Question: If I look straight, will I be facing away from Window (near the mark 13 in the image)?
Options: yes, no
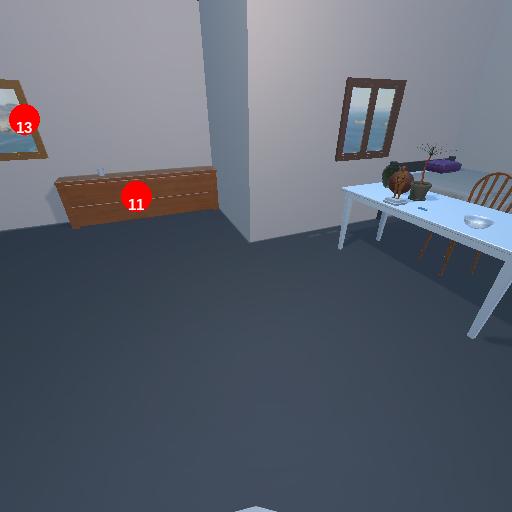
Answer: yes